Question: I am developing a windows phone phonegap application, some space occurs under my first div itried lot of solution to over come this. but i did not get any solution.
if u have any solution means please help me.
'''
<body onload="init()">
<div id="content">
<div class="title" align="center">
<span class="left">
</span>
<span class="center">
<img src="images/title.png">
</span>
<span class="right">
<a href="home.html" onclick="location.replace(this.href); return false;">
<img src="images/home.png"/>
</a>
</span>
</div>
<div id="rapper">
<div id="scroller2">
<ul>
<li id="ln" onclick="change_click(this.id)"><div style="height:100%; width:100%;" > LN</div></li>
<li id="hn" onclick="change_click(this.id)"><div style="height:100%; width:100%;"> HN </div></li>
<li id="kn" onclick="change_click(this.id)"><div style="height:100%; width:100%;"> KN</div></li>
<li id="nn" onclick="change_click(this.id)"><div style="height:100%; width:100%;"> NN</div></li>
<li id="wn" onclick="change_click(this.id)"><div style="height:100%; width:100%;"> WN </div></li>
<li id="gn" onclick="change_click(this.id)"><div style="height:100%; width:100%;"> GN</div></li>
</ul>
</div>
</div>
<div height="80%">
<div id="wrapper">
<div id="scroller">
<ul id="listcontent">
</ul>
</div>
</div>
</div>
<div id="raper">
<div id="scroller3">
<ul id="pages">
</ul>
</div>
</div>
<div id="previouspage" style="text-align: center;" onclick="pagination(-1)">
<img height="100%" src="images/previous.png"/>
</div>
<div id="nextpage" style="text-align: center;" onclick="pagination(1)">
<img height="100%" src="images/next.png"/>
</div>
</div>
</body>
'''
my css code
'''
*
{
-webkit-tap-highlight-color: rgba(0, 0, 0, 0);
-webkit-box-sizing: border-box;
-moz-box-sizing: border-box;
box-sizing: border-box;
}
a
{
text-decoration: none;
}
html, body
{
margin: 0;
padding: 0;
border: 0;
outline: 0;
width:100%;
height:100%;
overflow: hidden;
text-decoration: none;
font-family:arial;
}
/*panel*/
#content
{
height:100%;
width:100%;
}
/*title*/
.title
{
height:8.75%;
border-bottom-color: #000;
border-bottom-style: solid;
border-bottom-width: 1%;
}
.title img
{
height:98%;
}
.title .center
{
height:100%;
width:50%;
float: left;
}
.title .right
{
height:100%;
width:25%;
float: left;
margin:0 auto;
overflow:hidden;
}
.title .left
{
height:100%;
width:25%;
float: left;
margin:0 auto;
overflow:hidden;
}
/*body*/
#inner
{
height:80%;
width: 100%;
float: left;
}
#header
{
height:12%;
color:#000000;
width: 100%;
text-align:center;
}
#head
{
height:6%;
color:#000000;
width: 100%;
padding-top:2%;
text-align:center;
}
#heading
{
width: 100%;
font-family: arial;
background: #f00;
color:#ffffff;
text-align: center;
align:center;
}
/*tiles*/
.vcard img
{
margin-left:10%;
margin-right:10%;
width: 80%;
height:auto;
display:block;
background-repeat:no-repeat;
background-size:100%;
background-color:transparent;
border:none;
image-rendering: -webkit-optimize-contrast;
}
.vcard
{
width: 33%;
height:auto;
float: left;
overflow:auto;
}
.card
{
width: 33%;
height:33%;
float: left;
overflow:auto;
}
.space
{
height: 10%;
text-align:center;
}
.primary
{
height: 20%;
width:100%;
}
/*scroller*/
#wrapper
{
position: absolute;
z-index: 1;
top: 14%;
bottom: 4%;
left: 0;
right: 0;
width: 100%;
overflow: hidden;
}
#Wraper
{
position: absolute;
z-index: 0;
top: 39%;
bottom: 0PX;
left: 0;
right: 0;
width: 100%;
overflow: hidden;
}
#scroller
{
position: absolute;
z-index: 1;
-webkit-tap-highlight-color: rgba(0,0,0,0);
width: 100%;
-webkit-transform: translateZ(0);
-moz-transform: translateZ(0);
-ms-transform: translateZ(0);
-o-transform: translateZ(0);
transform: translateZ(0);
-webkit-touch-callout: none;
-webkit-user-select: none;
-moz-user-select: none;
-ms-user-select: none;
user-select: none;
-webkit-text-size-adjust: none;
-moz-text-size-adjust: none;
-ms-text-size-adjust: none;
-o-text-size-adjust: none;
text-size-adjust: none;
height: auto;
}
#loadmore
{
background:#ff0000;
color:#ffffff;
text-align:center;
}
#rapper
{
position: absolute;
z-index: 1;
top: 8.75%;
bottom: 87%;
left: 0;
width: 100%;
background: #000;
overflow: hidden;
font-family: arial;
border-bottom-color: #000;
border-bottom-style: solid;
border-bottom-width: 1%;
}
#scroller2
{
position: absolute;
font-family: arial;
z-index: 1;
width: 188%;
height: 100%;
background-color: #a00;
-webkit-transform: translateZ(0);
-moz-transform: translateZ(0);
-ms-transform: translateZ(0);
-o-transform: translateZ(0);
transform: translateZ(0);
-webkit-touch-callout: none;
-webkit-user-select: none;
-moz-user-select: none;
-ms-user-select: none;
user-select: none;
-webkit-text-size-adjust: none;
-moz-text-size-adjust: none;
-ms-text-size-adjust: none;
-o-text-size-adjust: none;
text-size-adjust: none;
}
#scroller ul
{
list-style: none;
padding: 0;
margin: 0;
width: auto;
height: 100%;
}
#scroller2 ul
{
list-style: none;
padding: 0;
margin: 0;
width: auto;
height: 100%;
background-color: #000000;
text-align: center;
}
#scroller2 li
{
display: block;
float: left;
width: auto;
padding:0% 3px 0% 3px;
height: 100%;
background-color: #000000;
color:#ffffff;
border:2px solid #000000;
border-radius:5px;
}
#scroller3
{
position: absolute;
z-index: 1;
width: 188%;
height: 100%;
background-color: #da1e15;
-webkit-transform: translateZ(0);
-moz-transform: translateZ(0);
-ms-transform: translateZ(0);
-o-transform: translateZ(0);
transform: translateZ(0);
-webkit-touch-callout: none;
-webkit-user-select: none;
-moz-user-select: none;
-ms-user-select: none;
user-select: none;
-webkit-text-size-adjust: none;
-moz-text-size-adjust: none;
-ms-text-size-adjust: none;
-o-text-size-adjust: none;
text-size-adjust: none;
}
#scroller3 ul
{
list-style: none;
padding: 0;
margin: 0;
width: auto;
height: 100%;
text-align: center;
}
#raper
{
position: absolute;
z-index: 1;
top: 96%;
bottom: 0%;
left: 20%;
width: 60%;
background: #da1e15;
overflow: hidden;
visibility:hidden;
}
#previouspage
{
position: absolute;
z-index: 1;
top: 96%;
bottom: 0%;
left: 0%;
width: 20%;
background: #da1e15;
border:2px solid #000000;
visibility:hidden;
}
#nextpage
{
position: absolute;
z-index: 1;
top: 96%;
bottom: 0%;
left: 80%;
width: 20%;
background: #da1e15;
border-bottom-color: #000;
border-bottom-style: solid;
border:2px solid #000000;
visibility:hidden;
}
'''
the black portion mention that space

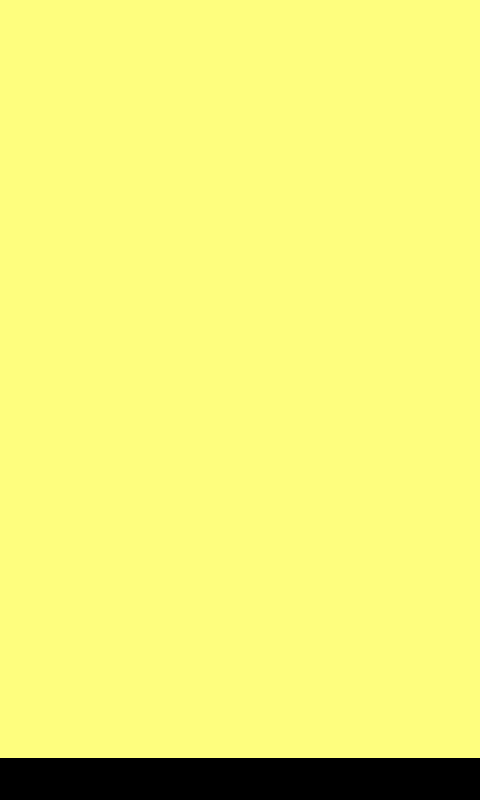
Answer: In MainPage.xaml change
'''
shell:SystemTray.IsVisible="True"
'''
to
'''
shell:SystemTray.IsVisible="False"
'''